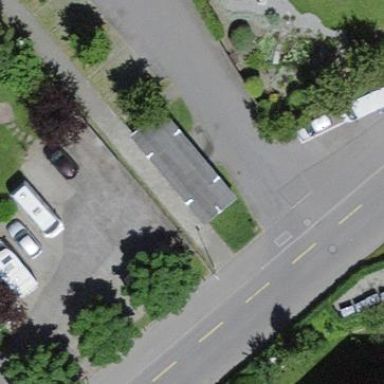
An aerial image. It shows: Shed building.